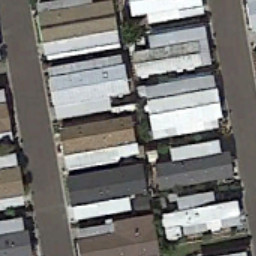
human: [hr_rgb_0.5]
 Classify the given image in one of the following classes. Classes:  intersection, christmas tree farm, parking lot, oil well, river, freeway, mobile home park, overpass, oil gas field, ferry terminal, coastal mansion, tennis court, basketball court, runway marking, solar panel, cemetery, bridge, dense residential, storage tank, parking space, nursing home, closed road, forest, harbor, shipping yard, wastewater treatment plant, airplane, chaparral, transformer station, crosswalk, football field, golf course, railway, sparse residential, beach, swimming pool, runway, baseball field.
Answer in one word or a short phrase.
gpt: mobile home park